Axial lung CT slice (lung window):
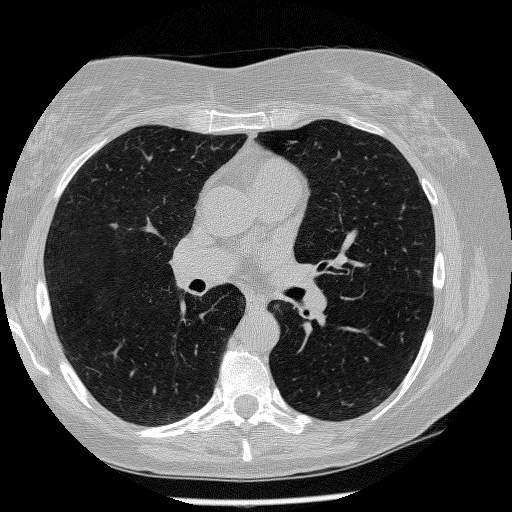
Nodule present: no